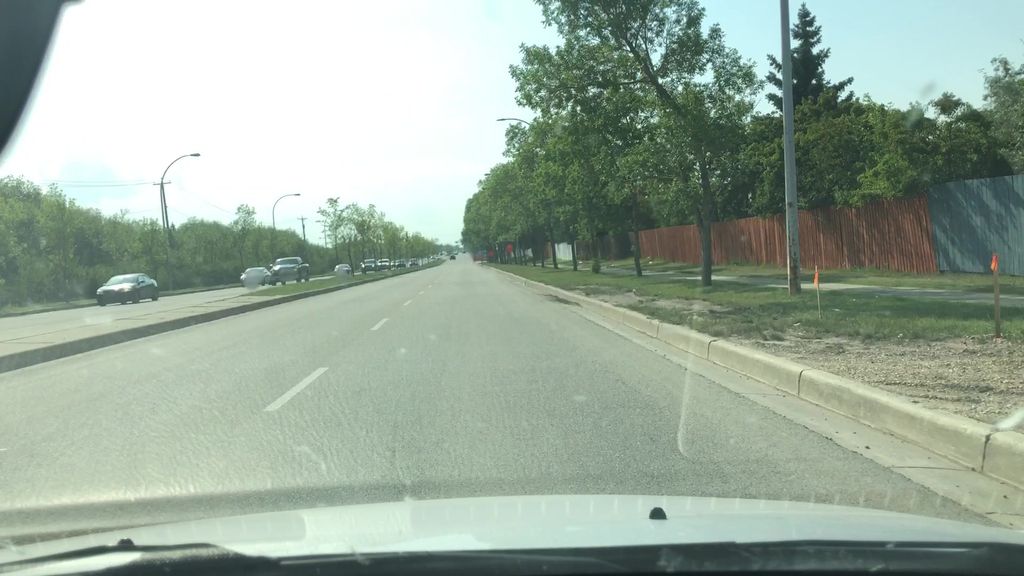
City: edmonton